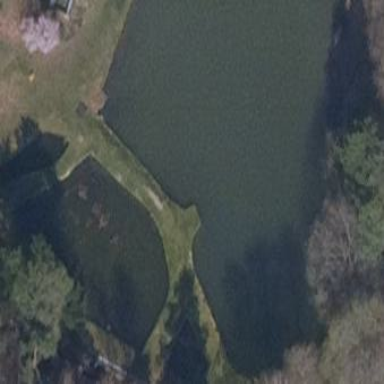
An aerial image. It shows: Serene pond surrounded by nature.